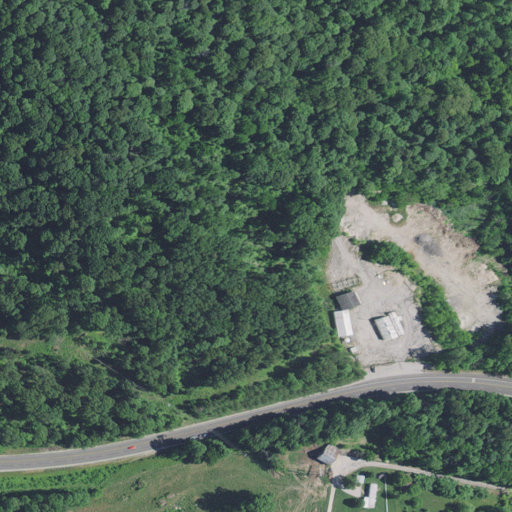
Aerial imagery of gap in Indiana named Peek Cut containing deciduous forest, barren land, low intensity development, open development, medium intensity development, mixed forest, and high intensity development